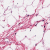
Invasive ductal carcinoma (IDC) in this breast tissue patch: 0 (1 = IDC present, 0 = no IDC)